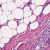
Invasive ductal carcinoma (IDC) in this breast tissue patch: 0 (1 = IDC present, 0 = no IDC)